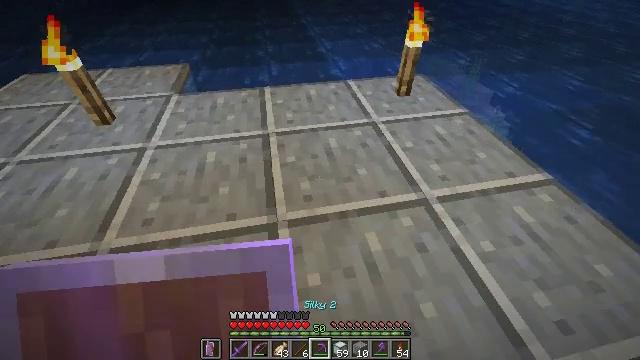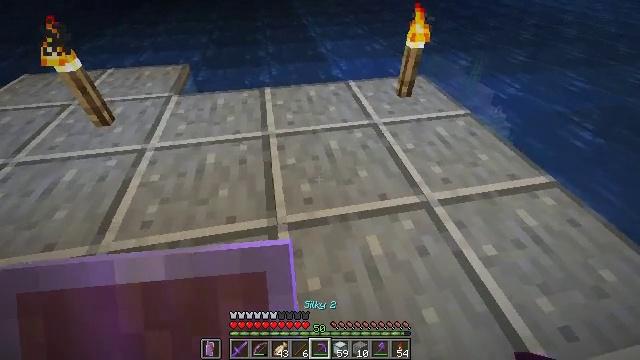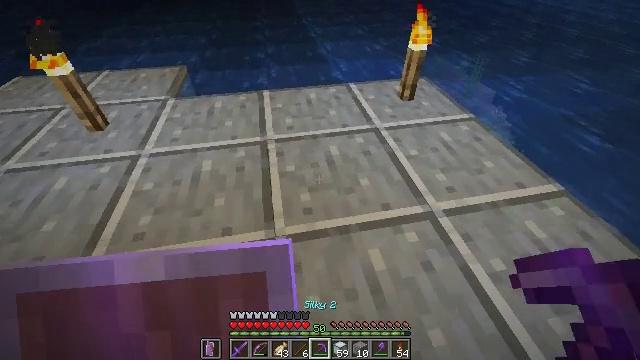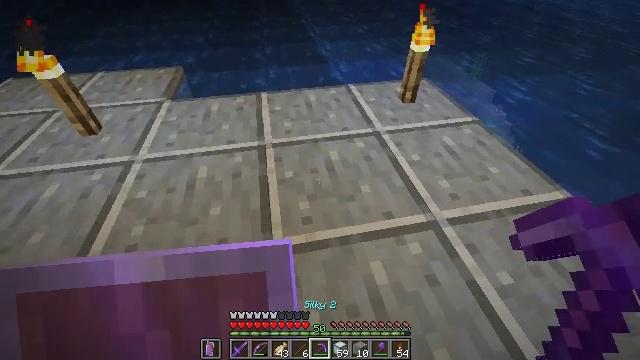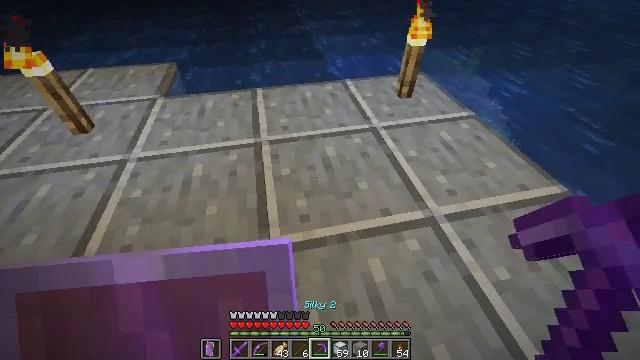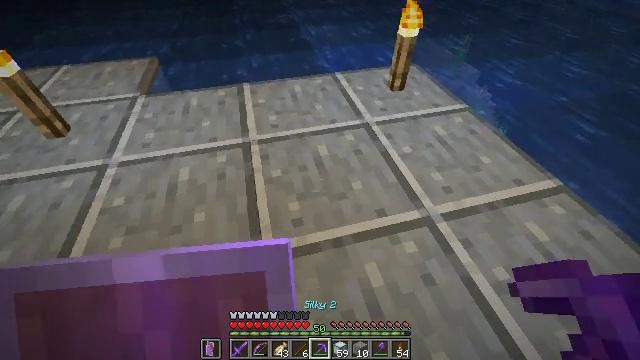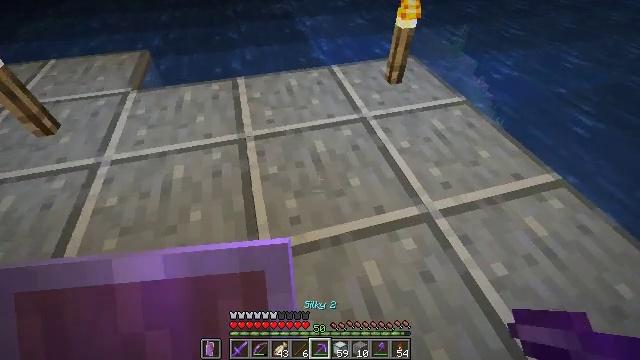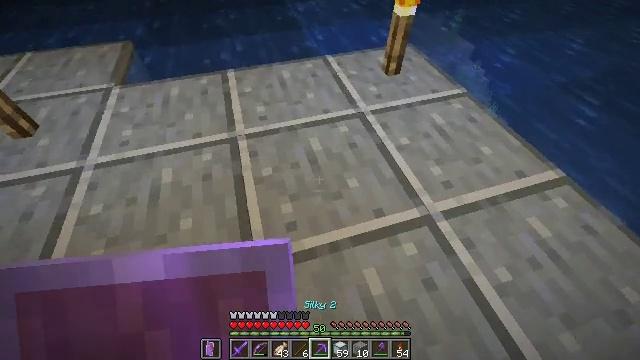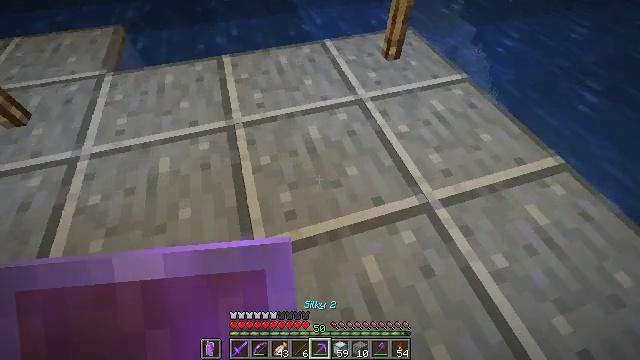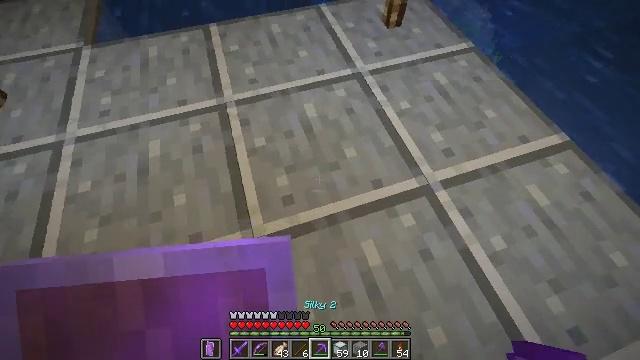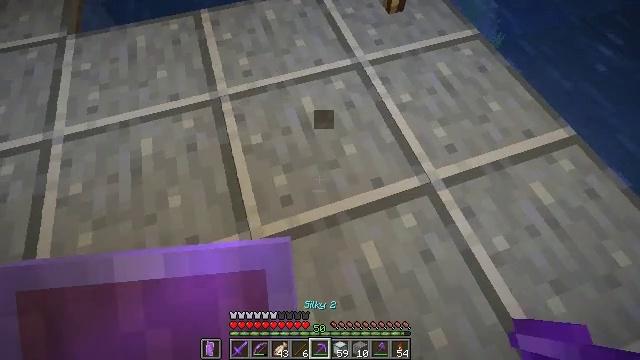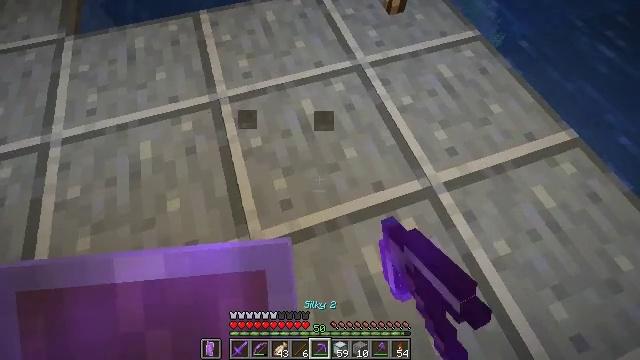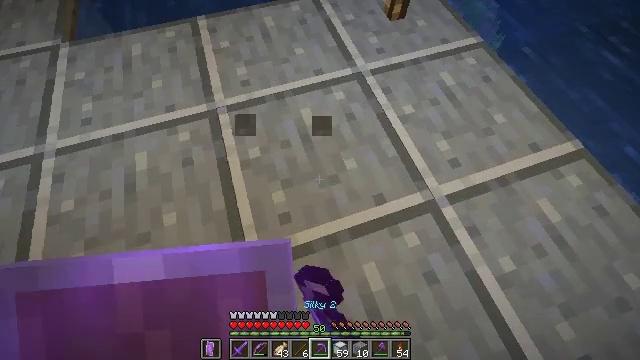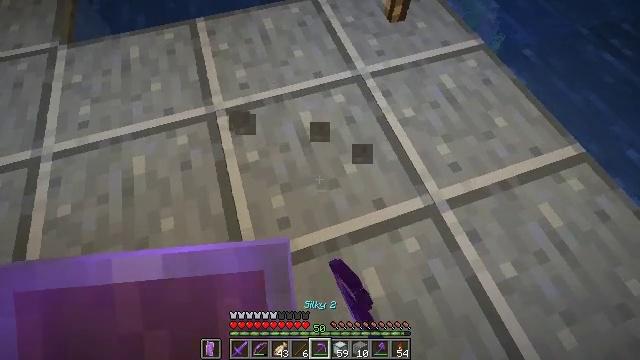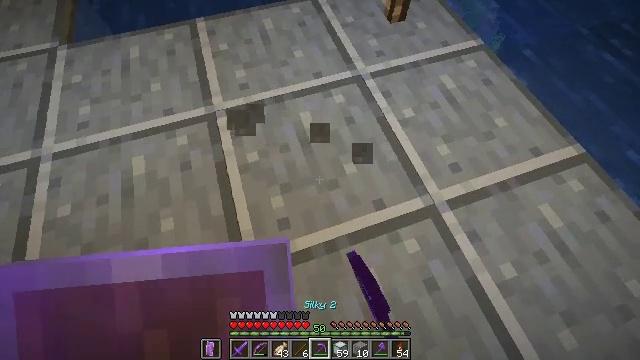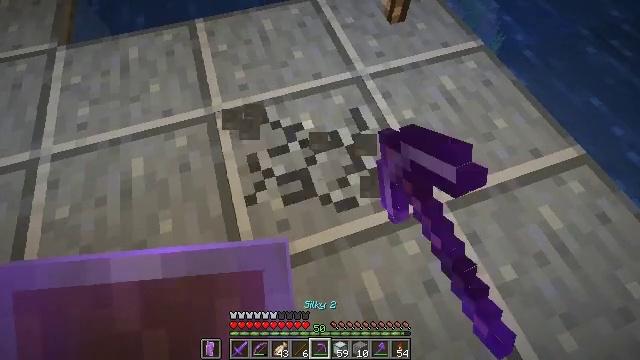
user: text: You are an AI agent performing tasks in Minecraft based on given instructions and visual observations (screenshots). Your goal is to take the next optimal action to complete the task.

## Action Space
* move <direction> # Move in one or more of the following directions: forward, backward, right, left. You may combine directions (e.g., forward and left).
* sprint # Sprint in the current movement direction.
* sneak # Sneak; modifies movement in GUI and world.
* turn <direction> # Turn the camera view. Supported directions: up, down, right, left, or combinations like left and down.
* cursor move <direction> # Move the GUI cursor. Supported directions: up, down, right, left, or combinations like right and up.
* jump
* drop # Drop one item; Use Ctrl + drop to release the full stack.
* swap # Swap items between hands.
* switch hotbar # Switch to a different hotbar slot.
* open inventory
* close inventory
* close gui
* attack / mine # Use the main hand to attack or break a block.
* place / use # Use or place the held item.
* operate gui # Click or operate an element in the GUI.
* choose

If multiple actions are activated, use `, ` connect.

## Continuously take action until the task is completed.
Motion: motion action
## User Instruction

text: Gather polished andesite.
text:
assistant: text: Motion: move forward, sneak
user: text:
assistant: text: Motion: move forward, sneak
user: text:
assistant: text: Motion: move forward, sneak
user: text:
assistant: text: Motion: move forward, sneak, turn down
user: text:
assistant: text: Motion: move forward, sneak, turn right and down
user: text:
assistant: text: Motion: move forward, sneak, turn down
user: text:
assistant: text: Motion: move forward, sneak, turn right and down
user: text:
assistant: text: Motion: move forward, sneak, turn down
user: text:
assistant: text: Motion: move forward, sneak, turn right and down
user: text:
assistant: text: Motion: move forward, sneak, turn down, attack / mine
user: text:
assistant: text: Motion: move forward, sneak, attack / mine
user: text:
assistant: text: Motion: sneak, attack / mine
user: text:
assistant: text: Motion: sneak, attack / mine
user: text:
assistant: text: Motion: sneak, attack / mine
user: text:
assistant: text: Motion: sneak, attack / mine
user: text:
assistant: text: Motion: sneak, attack / mine
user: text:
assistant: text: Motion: move forward, sneak
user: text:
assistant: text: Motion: move forward, sneak
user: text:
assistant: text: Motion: move forward, sneak
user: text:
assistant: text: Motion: move forward, sneak, turn down
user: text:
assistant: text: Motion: sneak